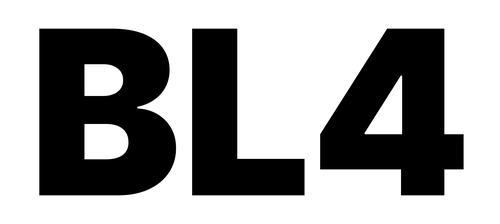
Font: Inter_Black